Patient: sex F, age 56
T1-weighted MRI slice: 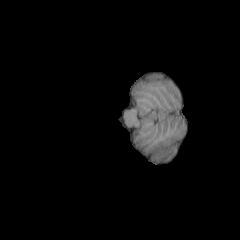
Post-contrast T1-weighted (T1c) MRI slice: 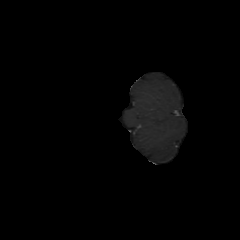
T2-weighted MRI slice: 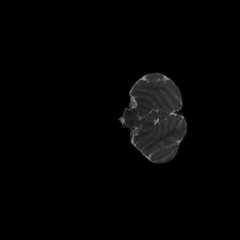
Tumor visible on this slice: no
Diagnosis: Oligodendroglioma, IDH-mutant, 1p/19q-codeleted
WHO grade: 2